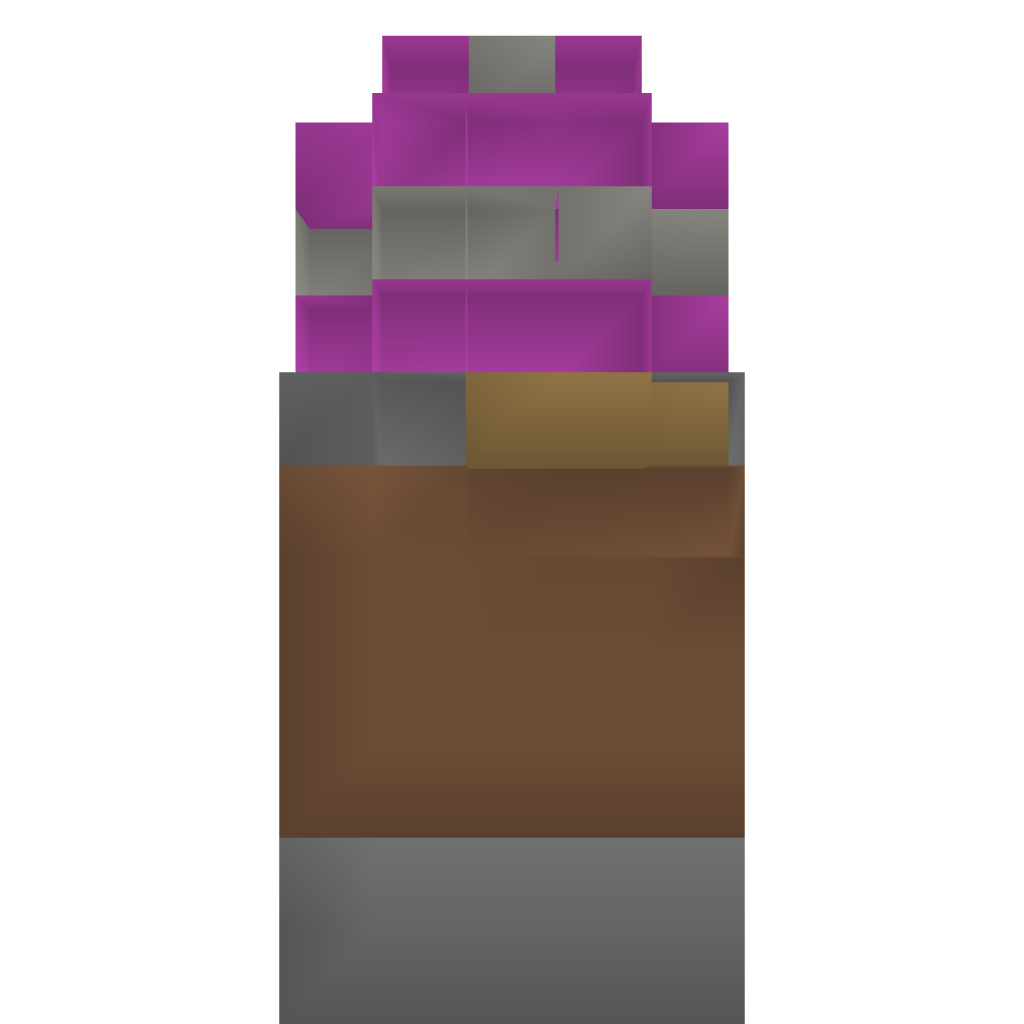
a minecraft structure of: Trading booth